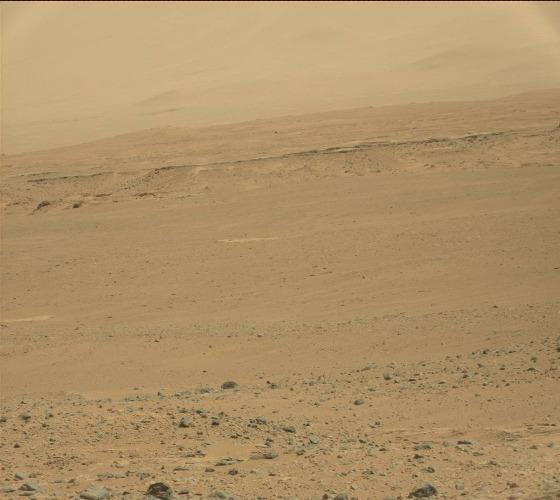
Terrain classes present: Gravel / Sand / Soil, Rock, Sky / Distant Mountains